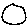
Label: circle